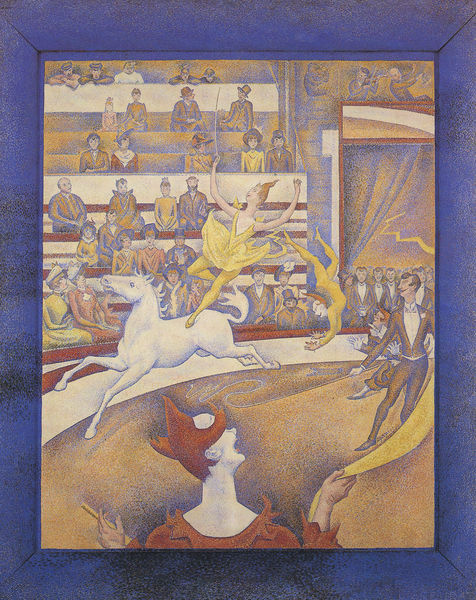
Titel: Cirque
Künstler: Georges Pierre Seurat
Standort: Paris
Institution: Musée d'Orsay
Schlagwörter: blau, gemälde, mann, weiß, gelb, menschen, sitzen, finger, frau, hut, kleid, licht, männer, orange, schwarz, rot, hochformat, tanz, falten, rahmen, stehen, hände, vorhang, öl, aufführung, publikum, pferd, rund, sprung, divisionismus, zuschauer, violett, rang, frack, arena, ränge, punkte, schweben, clown, zirkus, zirkusdirektor, schimmel, manege, halbrund, springen, seurat, signac, leicht, tribünen, galopp, grundfarben, pointillismus, akrobaten, akrobatin, artisten, artistin, neoimpressionismus, voltigieren, neo, circus, akrobat, salto, farbzerlegung, konfrencier, rudn, sternmütze